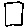
Label: square